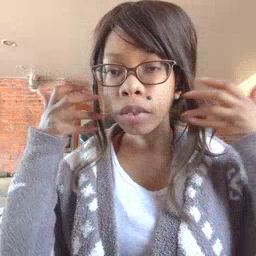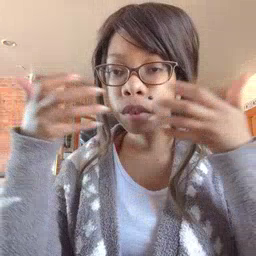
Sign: tiger